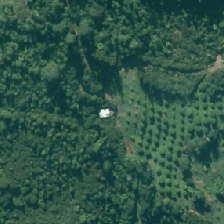
Land cover: low_producing_grassland